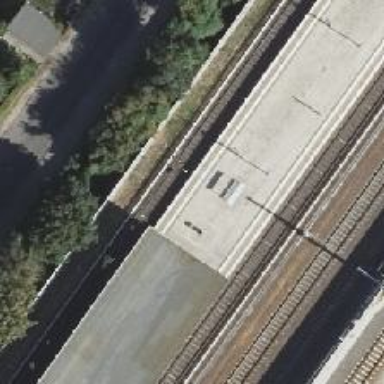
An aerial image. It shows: Platform edge at railway station.